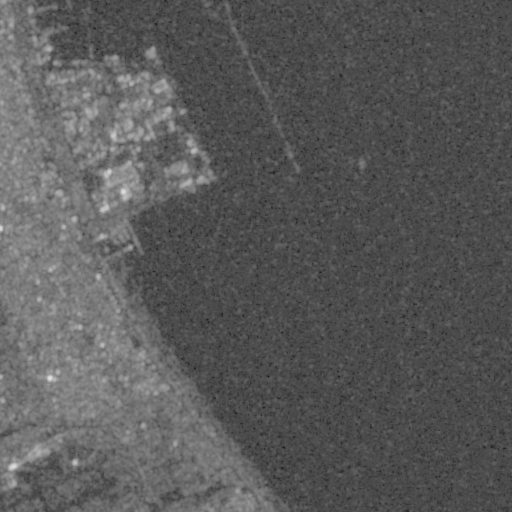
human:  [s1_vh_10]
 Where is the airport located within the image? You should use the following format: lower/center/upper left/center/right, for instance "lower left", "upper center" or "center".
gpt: The airport is located in the lower left of the image.
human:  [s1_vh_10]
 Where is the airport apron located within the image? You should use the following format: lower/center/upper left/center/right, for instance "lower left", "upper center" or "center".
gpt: The airport apron is located in the lower left of the image.
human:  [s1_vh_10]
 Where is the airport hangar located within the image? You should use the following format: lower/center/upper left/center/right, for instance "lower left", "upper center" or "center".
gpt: The airport hangar is located in the lower left of the image.
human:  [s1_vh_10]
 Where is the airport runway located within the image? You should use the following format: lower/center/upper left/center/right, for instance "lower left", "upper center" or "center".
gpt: The airport runway is located in the lower left of the image.
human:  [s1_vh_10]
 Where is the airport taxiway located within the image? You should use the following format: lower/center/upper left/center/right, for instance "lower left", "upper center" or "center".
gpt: The airport taxiway is located in the lower left of the image.
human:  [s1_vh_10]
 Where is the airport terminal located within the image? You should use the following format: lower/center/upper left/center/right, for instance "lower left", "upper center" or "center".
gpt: The airport terminal is located in the lower left of the image.
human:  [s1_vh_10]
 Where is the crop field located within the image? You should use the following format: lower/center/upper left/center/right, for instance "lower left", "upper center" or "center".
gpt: The crop field is located in the lower left of the image.
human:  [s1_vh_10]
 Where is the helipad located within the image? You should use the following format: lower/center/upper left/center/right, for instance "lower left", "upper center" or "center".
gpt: The helipad is located in the lower left of the image.
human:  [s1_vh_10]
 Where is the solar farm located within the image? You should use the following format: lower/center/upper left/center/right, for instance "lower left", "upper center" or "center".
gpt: The solar farm is located in the upper left of the image.
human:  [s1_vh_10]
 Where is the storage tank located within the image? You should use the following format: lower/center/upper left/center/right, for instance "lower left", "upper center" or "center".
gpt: The storage tank is located in the lower left of the image.
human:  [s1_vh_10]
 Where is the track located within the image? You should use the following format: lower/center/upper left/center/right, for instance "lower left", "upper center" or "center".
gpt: The track is located in the lower center of the image.
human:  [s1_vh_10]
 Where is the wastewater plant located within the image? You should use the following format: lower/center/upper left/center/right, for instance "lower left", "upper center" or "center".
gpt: The wastewater plant is located in the lower left of the image.
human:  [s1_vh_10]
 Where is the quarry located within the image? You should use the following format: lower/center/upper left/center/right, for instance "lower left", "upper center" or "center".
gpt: There is no quarry in the image.

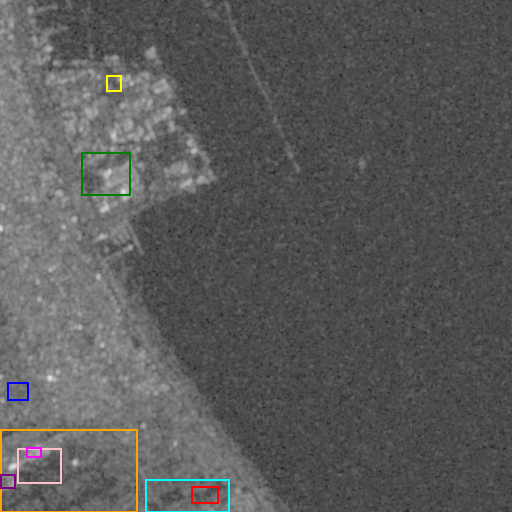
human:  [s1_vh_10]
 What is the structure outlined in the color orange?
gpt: The structure outlined in orange is an airport.
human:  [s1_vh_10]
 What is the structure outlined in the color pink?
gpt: The structure outlined in pink is an airport apron.
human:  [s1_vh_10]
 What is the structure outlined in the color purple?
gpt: The structure outlined in purple is an airport hangar.
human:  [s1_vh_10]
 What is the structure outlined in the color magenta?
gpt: The structure outlined in magenta is an airport terminal.
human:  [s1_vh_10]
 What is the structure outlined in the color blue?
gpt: The structure outlined in blue is a crop field.
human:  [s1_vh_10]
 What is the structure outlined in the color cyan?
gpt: The structure outlined in cyan is a park.
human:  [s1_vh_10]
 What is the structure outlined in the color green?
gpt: The structure outlined in green is a parking lot.
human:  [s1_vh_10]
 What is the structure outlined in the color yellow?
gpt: The structure outlined in yellow is a solar farm.
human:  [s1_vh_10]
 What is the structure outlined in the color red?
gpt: The structure outlined in red is a track.